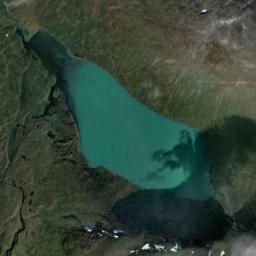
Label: lake